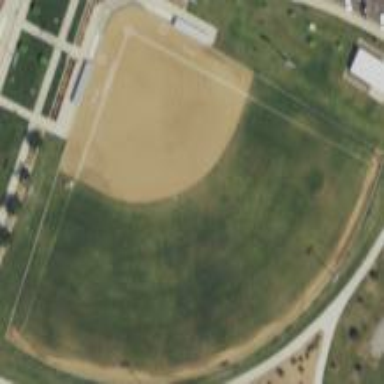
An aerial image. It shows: Baseball pitch for leisure land activities.